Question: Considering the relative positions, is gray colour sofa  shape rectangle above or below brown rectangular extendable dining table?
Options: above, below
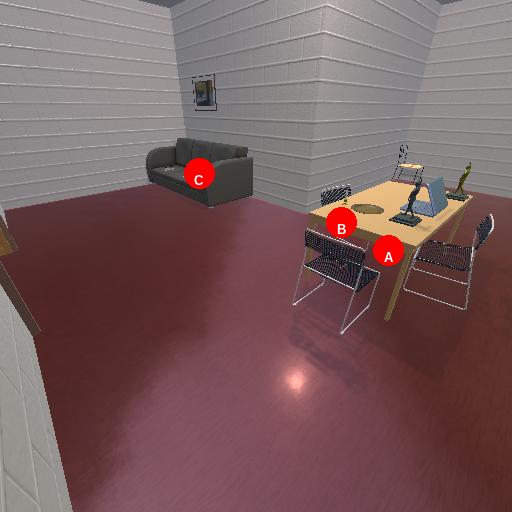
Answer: above